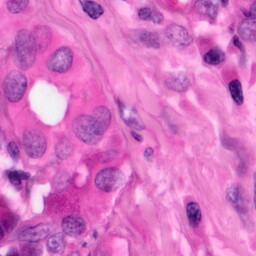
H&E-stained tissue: Pancreatic